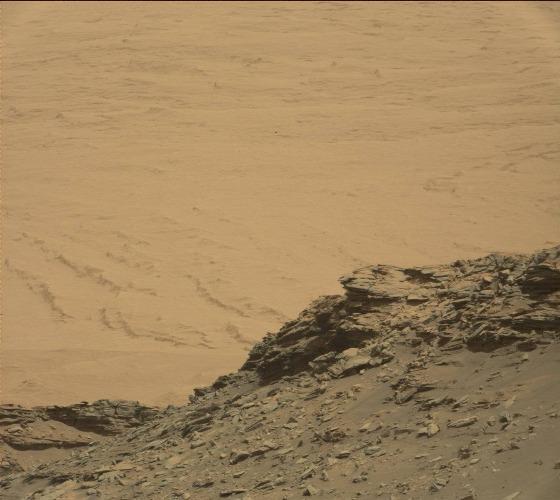
Terrain classes present: Bedrock, Gravel / Sand / Soil, Rock, Shadow